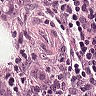
Metastatic tissue present: yes